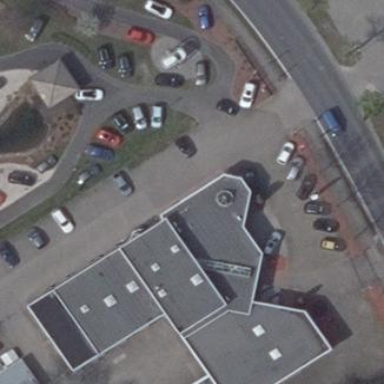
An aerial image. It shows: Parking area.